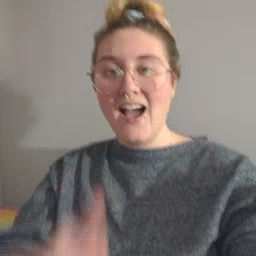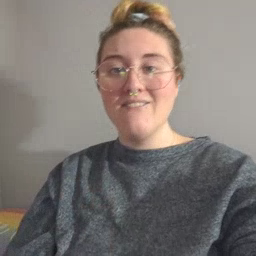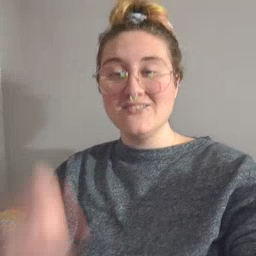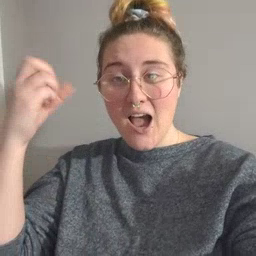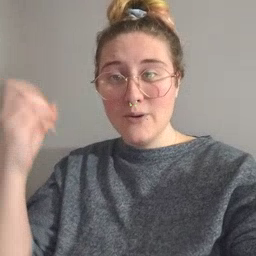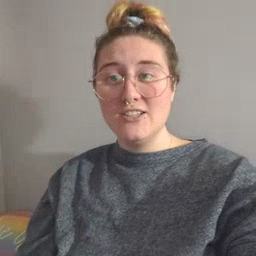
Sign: shower